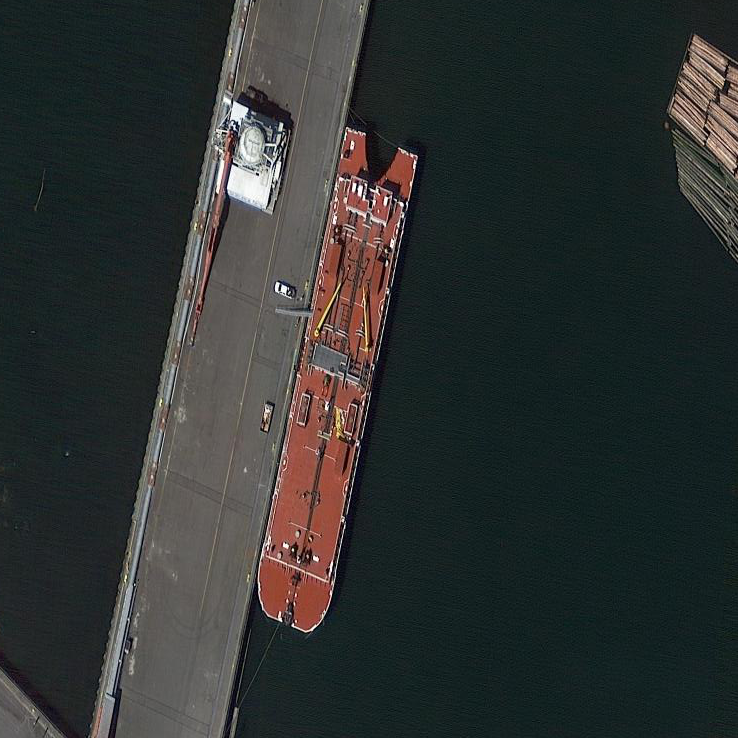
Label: Tank_ship